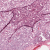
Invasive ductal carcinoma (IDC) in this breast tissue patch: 0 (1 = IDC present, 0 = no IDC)